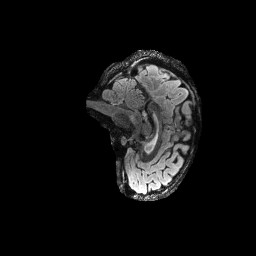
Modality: FLAIR
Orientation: sagittal
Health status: ill
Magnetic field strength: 3 T